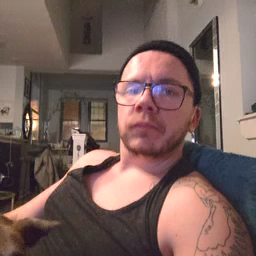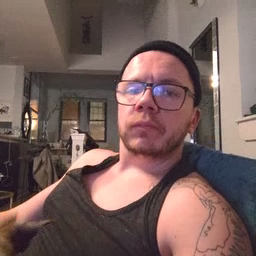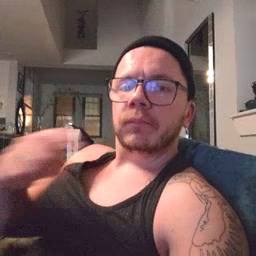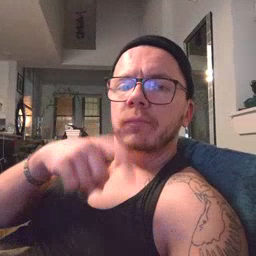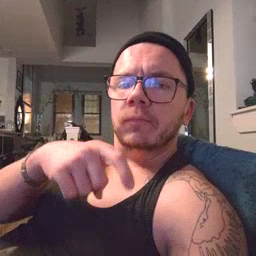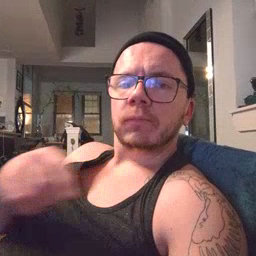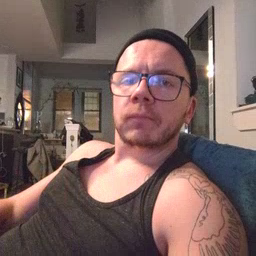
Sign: time